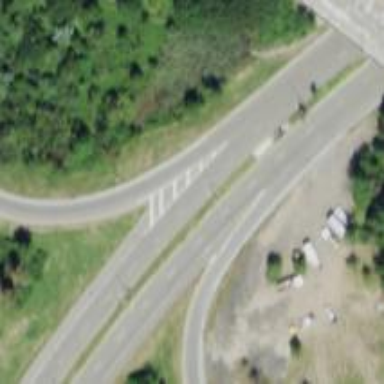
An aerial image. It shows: Primary highway.